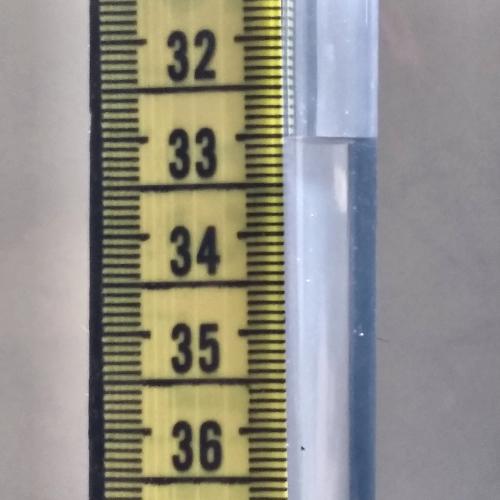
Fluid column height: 33.0 cm